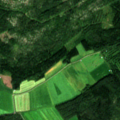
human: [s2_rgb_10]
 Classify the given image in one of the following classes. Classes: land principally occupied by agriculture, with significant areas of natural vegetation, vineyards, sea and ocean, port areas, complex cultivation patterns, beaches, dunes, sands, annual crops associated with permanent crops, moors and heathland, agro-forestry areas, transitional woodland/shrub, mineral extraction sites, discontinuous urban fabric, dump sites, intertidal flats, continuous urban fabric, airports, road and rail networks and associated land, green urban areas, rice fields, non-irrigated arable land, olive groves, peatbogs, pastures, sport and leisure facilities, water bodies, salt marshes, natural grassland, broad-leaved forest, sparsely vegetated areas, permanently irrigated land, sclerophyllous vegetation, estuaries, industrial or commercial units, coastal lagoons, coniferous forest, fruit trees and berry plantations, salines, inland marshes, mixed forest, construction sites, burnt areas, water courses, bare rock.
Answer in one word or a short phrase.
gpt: non-irrigated arable land, coniferous forest, mixed forest